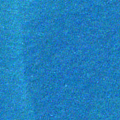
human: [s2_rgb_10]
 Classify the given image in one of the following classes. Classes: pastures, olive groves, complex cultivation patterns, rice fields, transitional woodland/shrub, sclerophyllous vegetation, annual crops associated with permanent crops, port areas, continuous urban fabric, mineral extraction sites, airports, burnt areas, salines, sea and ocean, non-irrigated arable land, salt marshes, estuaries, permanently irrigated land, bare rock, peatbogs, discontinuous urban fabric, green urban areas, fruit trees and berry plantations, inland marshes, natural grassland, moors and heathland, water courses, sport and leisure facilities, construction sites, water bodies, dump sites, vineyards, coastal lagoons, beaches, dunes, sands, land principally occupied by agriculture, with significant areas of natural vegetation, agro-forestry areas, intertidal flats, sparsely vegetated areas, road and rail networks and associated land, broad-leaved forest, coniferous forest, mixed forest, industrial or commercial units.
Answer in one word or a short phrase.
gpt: sea and ocean